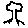
Label: tree